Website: walmart
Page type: account-selection
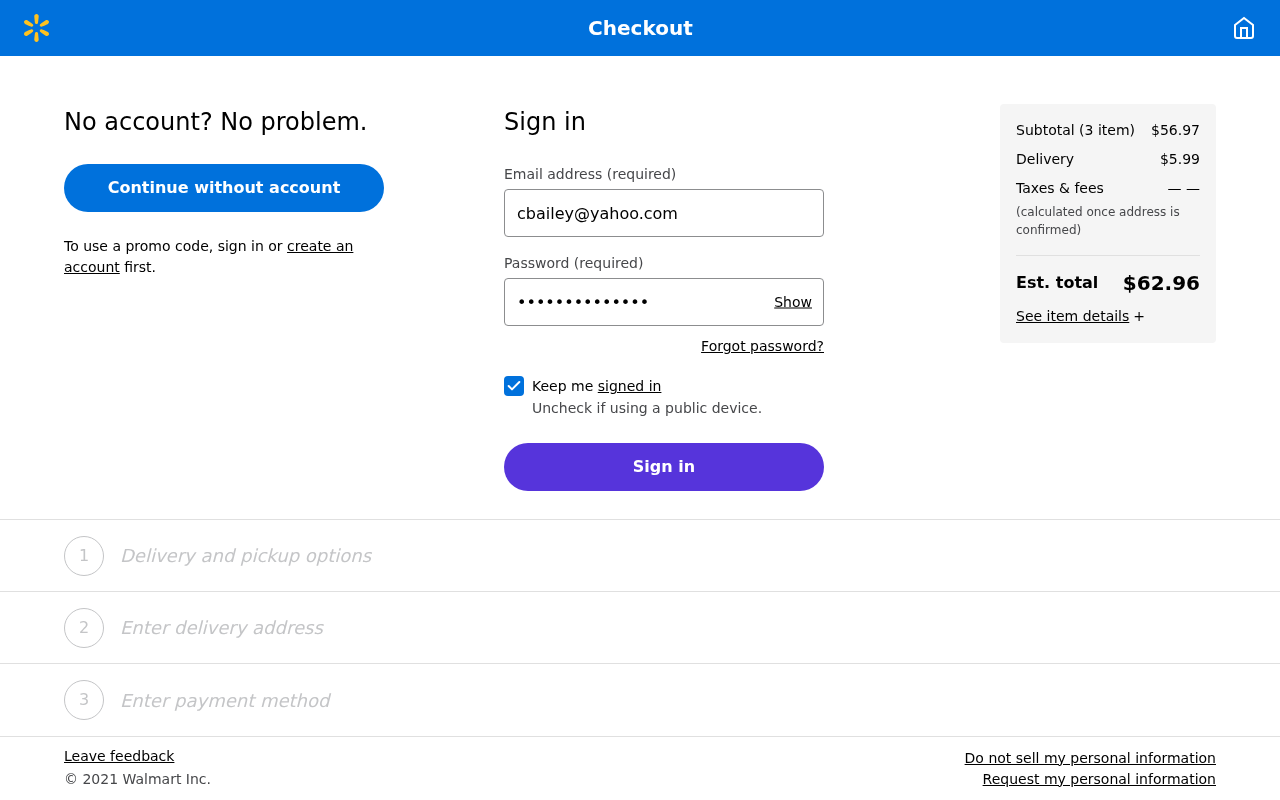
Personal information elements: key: PII_EMAIL
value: cbailey@yahoo.com
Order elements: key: ORDER_NUM_ITEMS
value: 3
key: ORDER_SUBTOTAL
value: $56.97
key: ORDER_SHIPPING_COST
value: $5.99
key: ORDER_TOTAL
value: $62.96